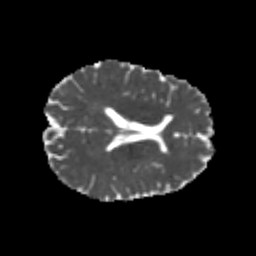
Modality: MD
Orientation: axial
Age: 26
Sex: male
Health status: healthy
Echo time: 0.074 s